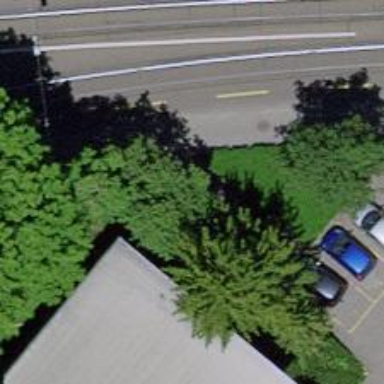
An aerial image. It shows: Bicycle parking area.